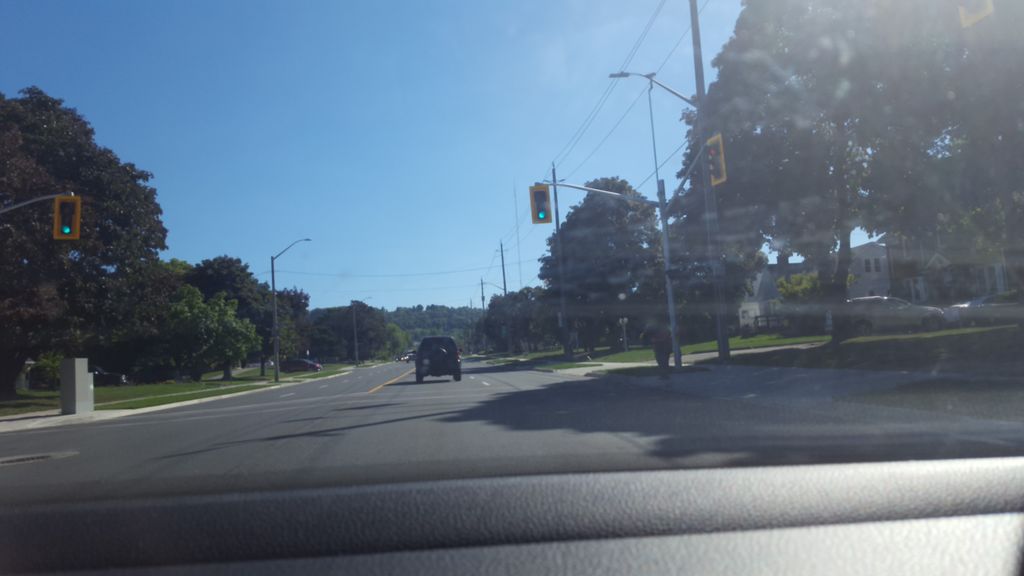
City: hamilton